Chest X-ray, PA view. Patient: 51 years old, sex F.
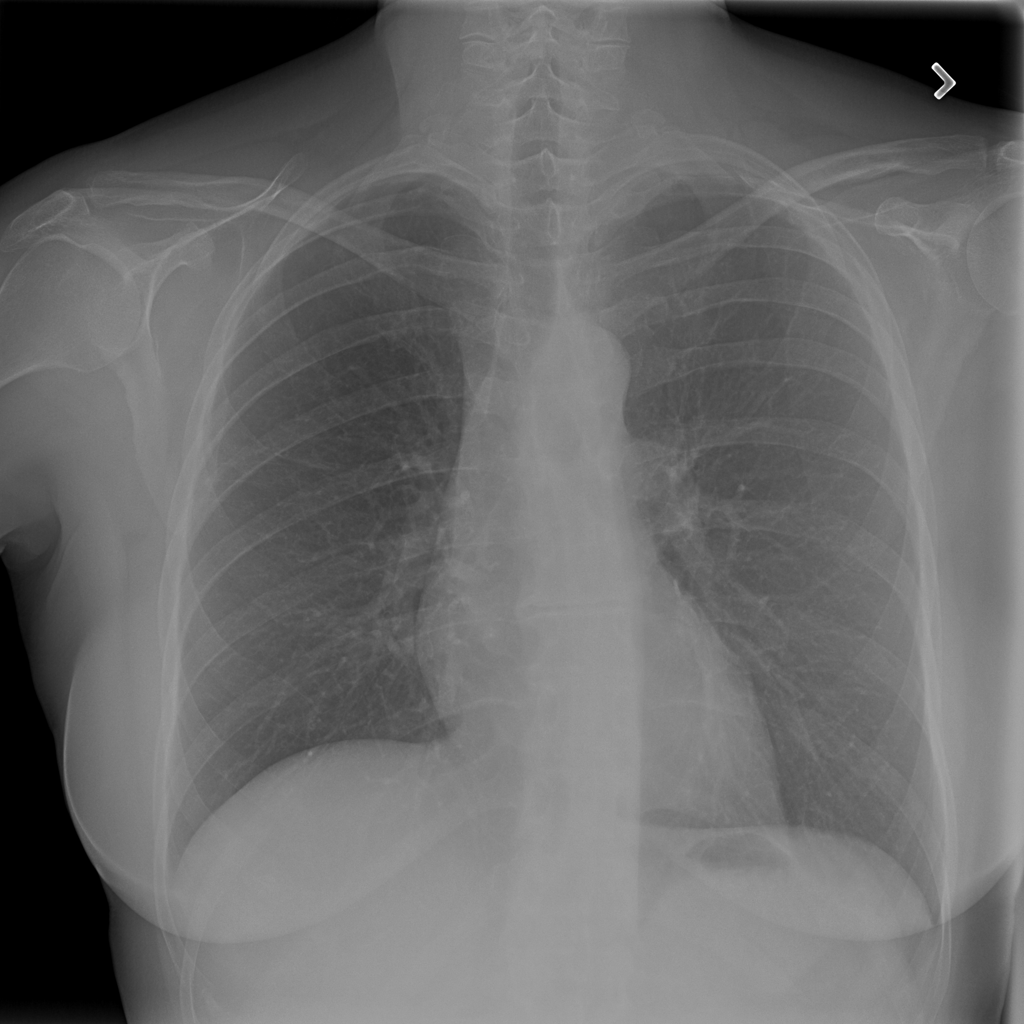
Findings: Infiltration